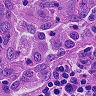
Metastatic tissue present: no